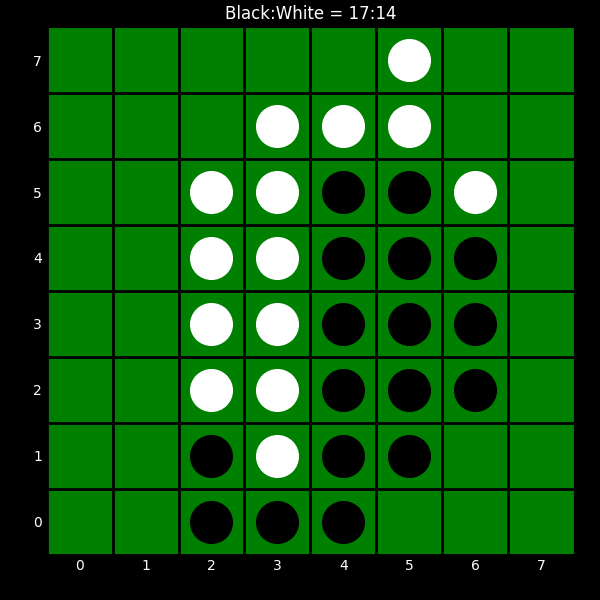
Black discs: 17
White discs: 14